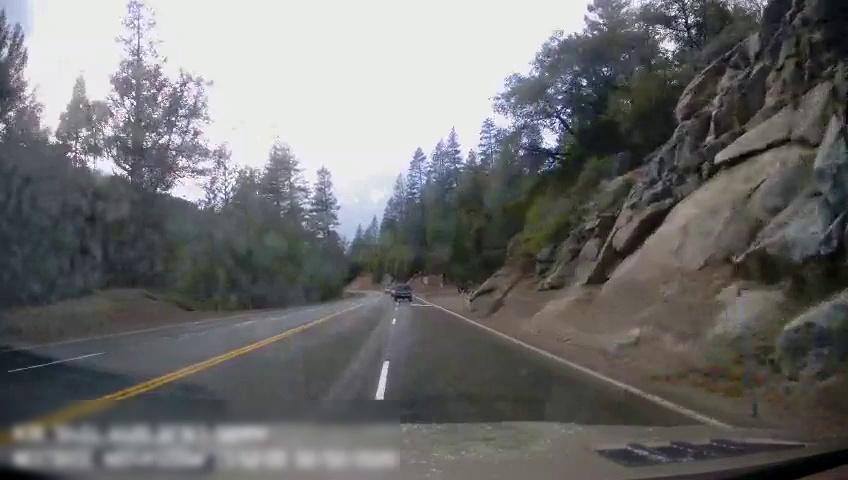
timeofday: Day
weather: Sunny
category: Drivable Space
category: Vehicles | Truck
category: Lanes | Current Lane
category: Lanes | Current Lane
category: Lanes | Opposite Lane
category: Lanes | Opposite Lane
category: Lanes | Opposite Lane
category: Lanes | Opposite Lane